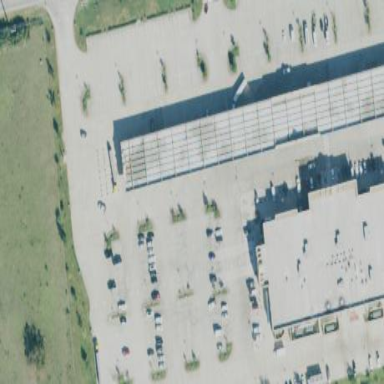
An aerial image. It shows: View of roof of building.